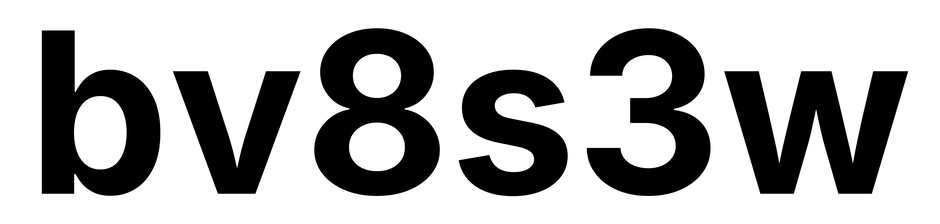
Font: Inter_Bold